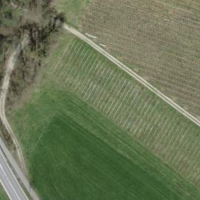
EUNIS habitat code: 40
Species observed at this site:
Calopteryx splendens